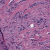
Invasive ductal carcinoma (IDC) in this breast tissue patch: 1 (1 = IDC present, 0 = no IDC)